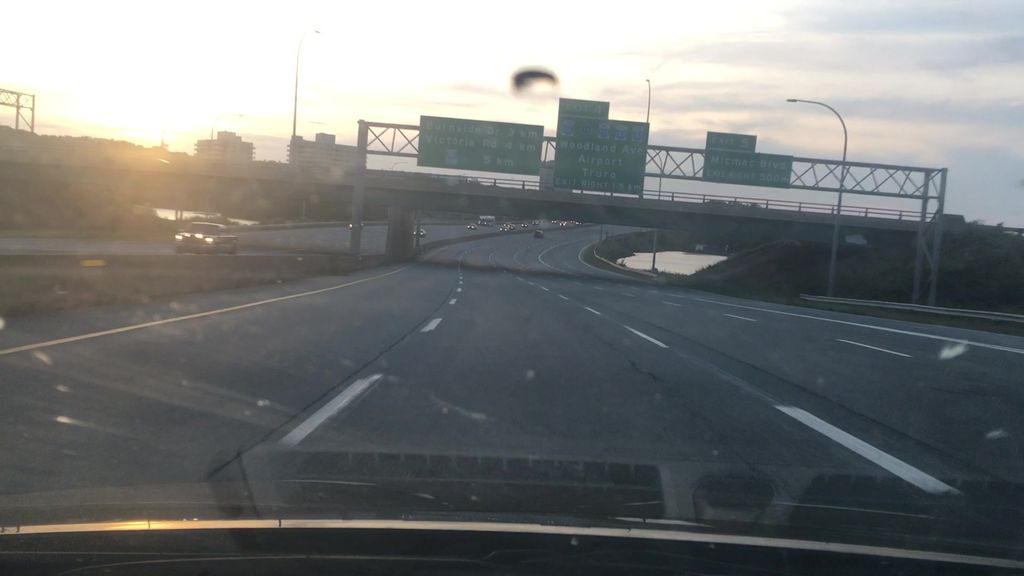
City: halifax